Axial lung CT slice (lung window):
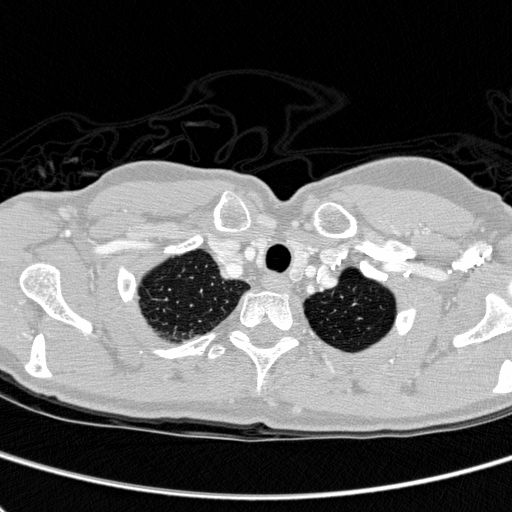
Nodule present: no